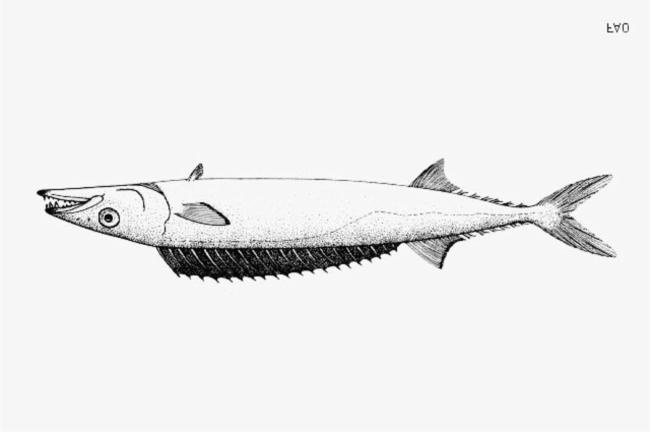
Label: barracouta, snoek